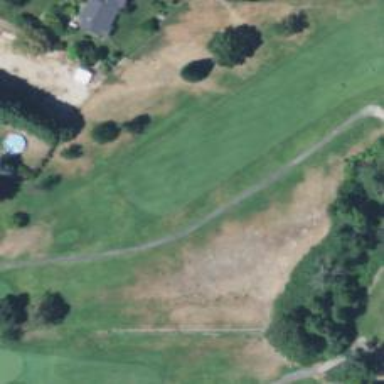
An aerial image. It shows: View of golf hole.